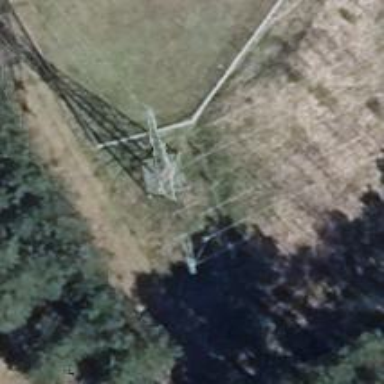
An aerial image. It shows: Power tower.